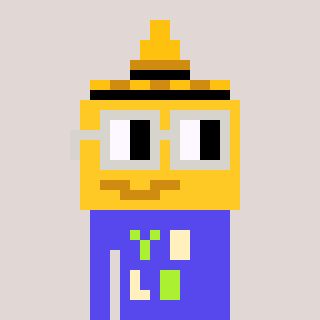
a pixel art character with square light gray glasses, a mustard-shaped head and a computerblue-colored body on a warm background